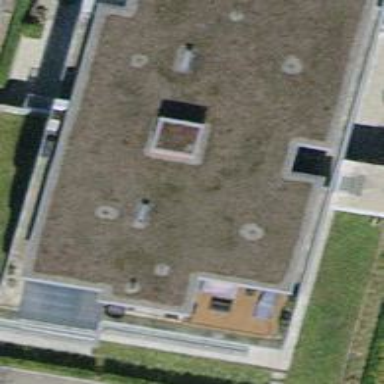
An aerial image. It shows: Modern apartment building with flat roof design.